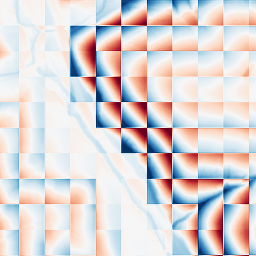
Category: wavelet
Decomposition family: wavelet_dwt
Decomposition parameters: wavelet: haar
level: 5
Upsampling method: sinc_hamming
Upsampling parameters: scale: 4
kernel_size: 16
Upsampling scale: 4